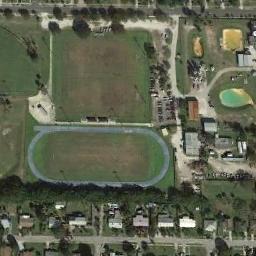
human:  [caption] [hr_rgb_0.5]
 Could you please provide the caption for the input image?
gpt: There are many buildings next to the ground track field .

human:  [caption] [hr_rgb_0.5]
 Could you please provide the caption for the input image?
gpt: The colors on both sides of the track are not symmetrical .

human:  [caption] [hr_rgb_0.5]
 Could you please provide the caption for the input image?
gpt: The ground track field is next to some houses arranged neatly and a lawn is next to the ground track field .

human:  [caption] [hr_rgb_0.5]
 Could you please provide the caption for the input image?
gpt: Track and field are built on the lawn next to the buildings and trees .

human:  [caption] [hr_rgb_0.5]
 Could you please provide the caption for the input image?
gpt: A ground track filed with a blue track beside some buildings .